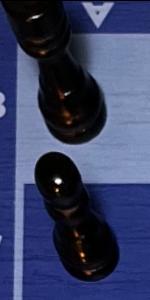
Label: Pawn_Black